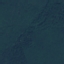
Land use / land cover class: Forest